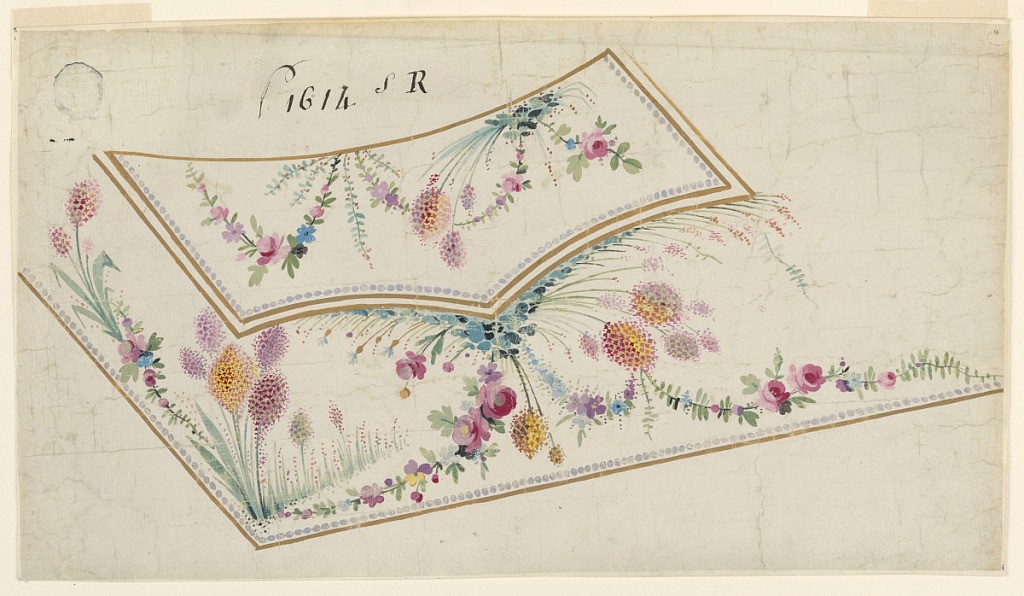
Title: Design for Embroidered Waistcoat, pattern 1614 of the Fabrique de St. Ruf
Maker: Mademoiselle Baulieu
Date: ca. 1785
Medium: Brush and gouache on laid paper
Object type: Drawing
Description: Brown edges with rows of beads along those of the waistcoat and the lateral and lower ones of the flap of the pocket. Floral decoration of plants and flower festoons.